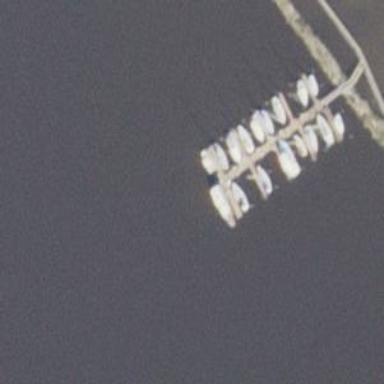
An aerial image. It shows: Man-made pier.